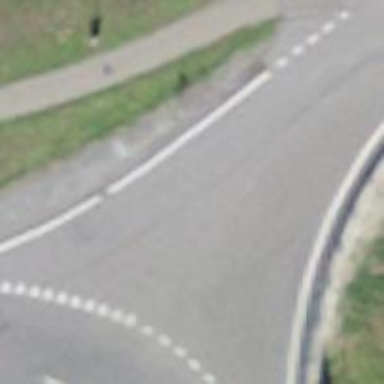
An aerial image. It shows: Tertiary road with asphalt surface.